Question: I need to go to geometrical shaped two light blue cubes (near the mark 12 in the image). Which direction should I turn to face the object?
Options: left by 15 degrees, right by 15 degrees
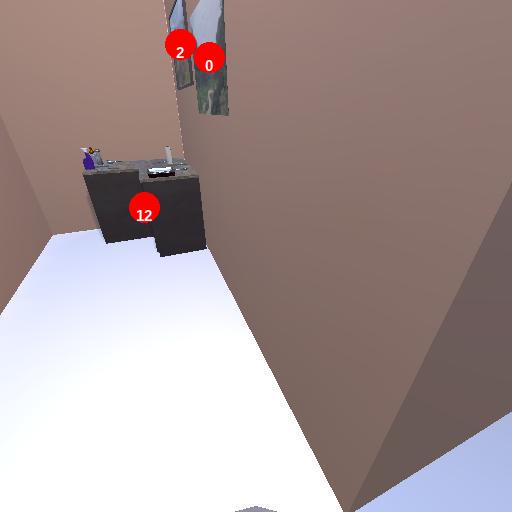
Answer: left by 15 degrees